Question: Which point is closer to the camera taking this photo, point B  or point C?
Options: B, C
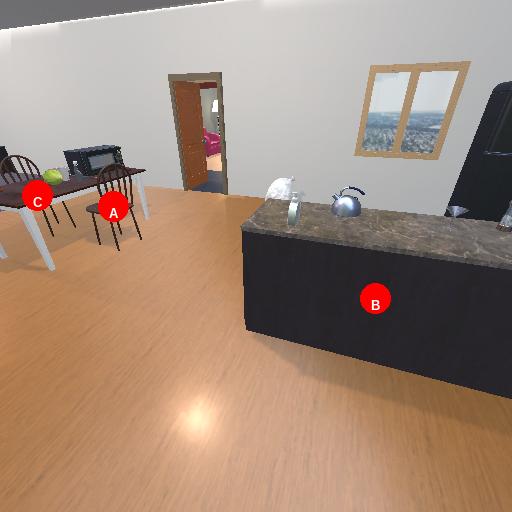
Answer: B